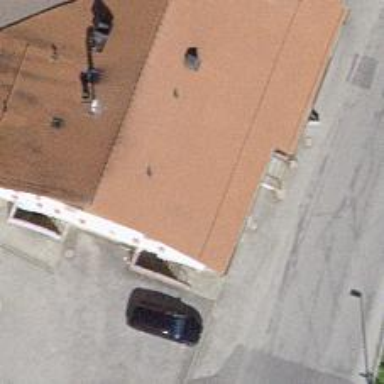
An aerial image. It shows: Restaurant.